Interaction volume radius: 5 \u00c5
Interaction volume height: 20 \u00c5
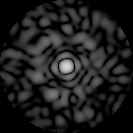
Disorder parameter: 0.8515